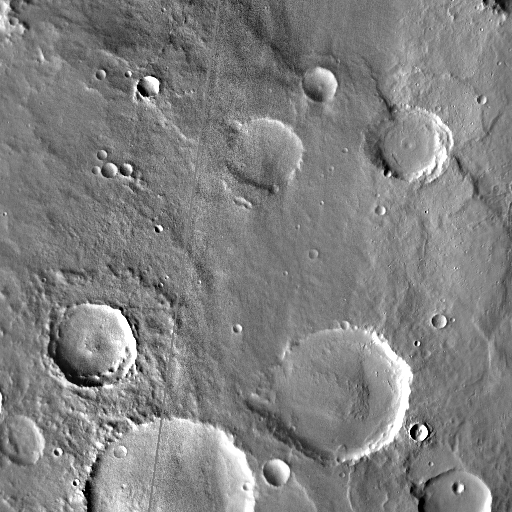
Crater classes present: Background, Other, Layered, Buried, Secondary